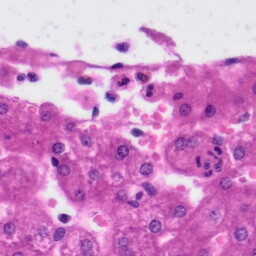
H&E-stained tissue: Liver